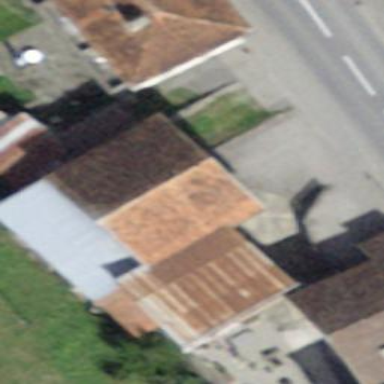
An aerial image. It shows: Simple and straightforward house.